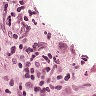
Metastatic tissue present: yes